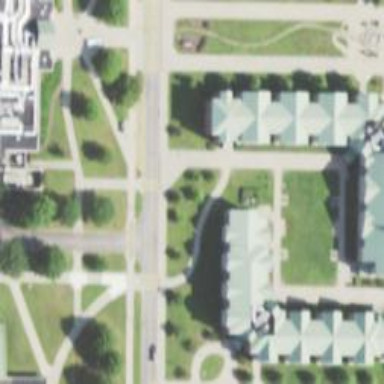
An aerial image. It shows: Dormitory building.